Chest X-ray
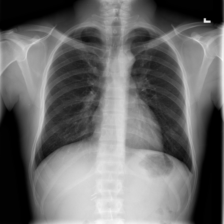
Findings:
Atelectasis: negative
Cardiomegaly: negative
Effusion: negative
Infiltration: negative
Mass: negative
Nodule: negative
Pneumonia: negative
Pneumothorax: negative
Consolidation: negative
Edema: negative
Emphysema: negative
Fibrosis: negative
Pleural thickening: negative
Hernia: negative